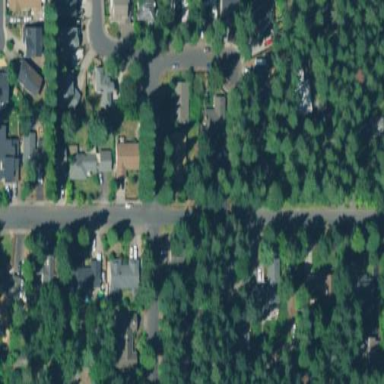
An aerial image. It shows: Residential area consisting of single-family homes.